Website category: auto
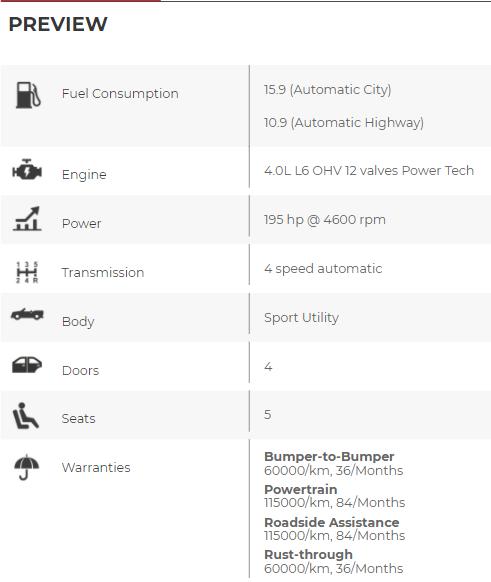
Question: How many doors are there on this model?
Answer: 4

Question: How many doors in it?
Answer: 4

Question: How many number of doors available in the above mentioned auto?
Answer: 4

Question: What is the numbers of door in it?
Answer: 4

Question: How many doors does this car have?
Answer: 4

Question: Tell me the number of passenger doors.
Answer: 4

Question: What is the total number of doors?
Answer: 4

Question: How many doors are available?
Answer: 4

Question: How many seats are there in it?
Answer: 5

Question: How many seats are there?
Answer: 5

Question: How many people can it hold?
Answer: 5

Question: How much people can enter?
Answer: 5

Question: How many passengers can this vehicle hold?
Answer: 5

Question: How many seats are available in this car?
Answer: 5

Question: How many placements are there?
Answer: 5

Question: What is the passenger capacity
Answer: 5

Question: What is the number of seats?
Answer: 5

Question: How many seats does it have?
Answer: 5

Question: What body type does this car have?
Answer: Sport Utility

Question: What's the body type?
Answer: Sport Utility

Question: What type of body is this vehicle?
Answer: Sport Utility

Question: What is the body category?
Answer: Sport Utility

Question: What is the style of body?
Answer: Sport Utility

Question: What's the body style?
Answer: Sport Utility

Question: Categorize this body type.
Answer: Sport Utility

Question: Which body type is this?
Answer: Sport Utility

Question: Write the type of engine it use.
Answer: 4.0L L6 OHV 12 valves Power Tech

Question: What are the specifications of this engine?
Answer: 4.0L L6 OHV 12 valves Power Tech

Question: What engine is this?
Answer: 4.0L L6 OHV 12 valves Power Tech

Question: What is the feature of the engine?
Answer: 4.0L L6 OHV 12 valves Power Tech

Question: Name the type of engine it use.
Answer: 4.0L L6 OHV 12 valves Power Tech

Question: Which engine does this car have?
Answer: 4.0L L6 OHV 12 valves Power Tech

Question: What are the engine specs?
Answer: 4.0L L6 OHV 12 valves Power Tech

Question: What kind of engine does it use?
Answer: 4.0L L6 OHV 12 valves Power Tech

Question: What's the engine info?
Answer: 4.0L L6 OHV 12 valves Power Tech

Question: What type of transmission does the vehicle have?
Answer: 4 speed automatic

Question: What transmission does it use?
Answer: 4 speed automatic

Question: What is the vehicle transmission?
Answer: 4 speed automatic

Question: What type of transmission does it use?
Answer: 4 speed automatic

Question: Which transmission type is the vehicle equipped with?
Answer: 4 speed automatic

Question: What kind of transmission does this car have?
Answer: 4 speed automatic

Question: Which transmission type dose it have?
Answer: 4 speed automatic

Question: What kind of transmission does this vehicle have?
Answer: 4 speed automatic

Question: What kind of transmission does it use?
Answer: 4 speed automatic

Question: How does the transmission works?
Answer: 4 speed automatic

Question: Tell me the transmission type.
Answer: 4 speed automatic

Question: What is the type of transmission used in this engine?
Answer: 4 speed automatic

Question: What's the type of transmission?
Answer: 4 speed automatic

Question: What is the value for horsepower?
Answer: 195 hp @ 4600 rpm

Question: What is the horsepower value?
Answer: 195 hp @ 4600 rpm

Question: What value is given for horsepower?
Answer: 195 hp @ 4600 rpm

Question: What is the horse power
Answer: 195 hp @ 4600 rpm

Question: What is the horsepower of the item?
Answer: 195 hp @ 4600 rpm

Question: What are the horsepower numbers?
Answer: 195 hp @ 4600 rpm

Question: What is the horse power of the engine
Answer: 195 hp @ 4600 rpm

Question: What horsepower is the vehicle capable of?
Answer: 195 hp @ 4600 rpm

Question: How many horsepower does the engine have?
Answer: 195 hp @ 4600 rpm

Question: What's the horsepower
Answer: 195 hp @ 4600 rpm

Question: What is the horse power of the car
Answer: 195 hp @ 4600 rpm

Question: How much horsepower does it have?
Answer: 195 hp @ 4600 rpm

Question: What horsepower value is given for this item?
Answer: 195 hp @ 4600 rpm

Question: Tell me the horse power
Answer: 195 hp @ 4600 rpm

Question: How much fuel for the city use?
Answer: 15.9 (Automatic City)

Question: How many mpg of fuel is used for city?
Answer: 15.9 (Automatic City)